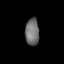
Tissue: lung
Cell type: Epithelial cells
Senescence score: 0.2384
Nuclear area (px): 371
Mean DAPI intensity: 110.461